Current action and preconditions to check: trajectory_clear

Your task: For each precondition in the list above, predict whether it will hold at this action.

Consider the current scene as observed from the mobile robot's camera, and analyze the predicted future states of all dynamic agents (e.g., people, animals, vehicles, or any moving entities) within the NEXT SECOND.

IMPORTANT: Only answer "very likely" if you are absolutely certain—based on strong, clear evidence—that a dynamic agent will violate the precondition in the predicted future state. Do NOT answer "very likely" for unlikely, ambiguous, or low-probability risks.

Ask yourself for each precondition: Is there a high probability, with clear and convincing evidence, that the predicted future states of any dynamic agent will interfere with the predicted future state of the currently executing action within the NEXT SECOND, causing that precondition to fail?

Assess the risk level based on these predictions. Use "likely" or "very likely" if motions create a clear risk of interference.

Use "neutral" or "improbable" if agents are nearby but their predicted paths are clearly diverging or non-conflicting.

Failure Risk Categories: "very improbable", "improbable", "neutral", "likely", "very likely"

Answer Format: Output ONLY the probability_of_failure value from these categories: "very improbable", "improbable", "neutral", "likely", "very likely"

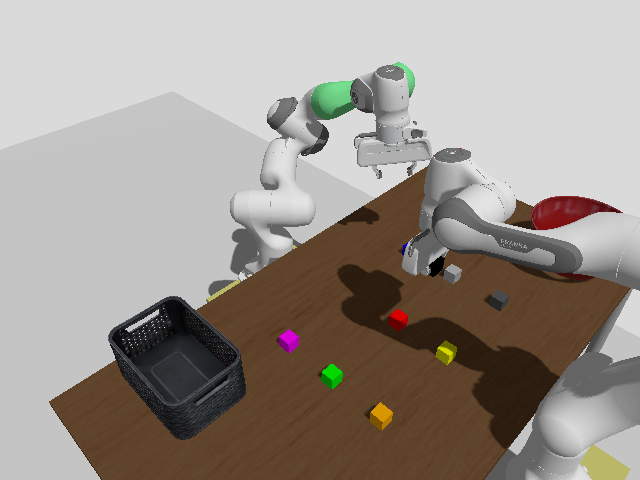

Answer: very improbable